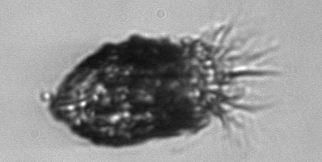
Label: Stenosemella_pacifica